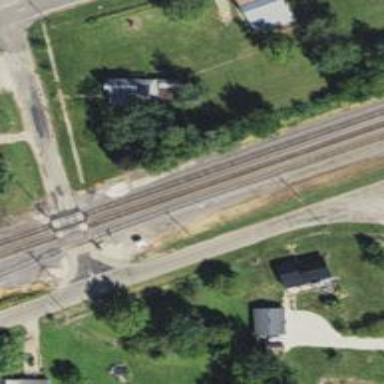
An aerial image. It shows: Railway service station.